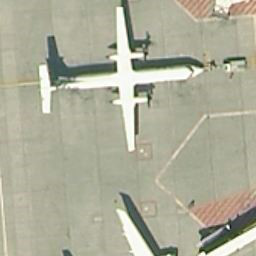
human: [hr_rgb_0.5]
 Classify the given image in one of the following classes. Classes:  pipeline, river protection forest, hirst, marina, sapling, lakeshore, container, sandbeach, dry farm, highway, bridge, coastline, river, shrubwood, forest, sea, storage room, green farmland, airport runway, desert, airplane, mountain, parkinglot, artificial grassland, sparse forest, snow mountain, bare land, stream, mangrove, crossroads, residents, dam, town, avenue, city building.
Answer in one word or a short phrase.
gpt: airplane